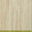
Piece: xx